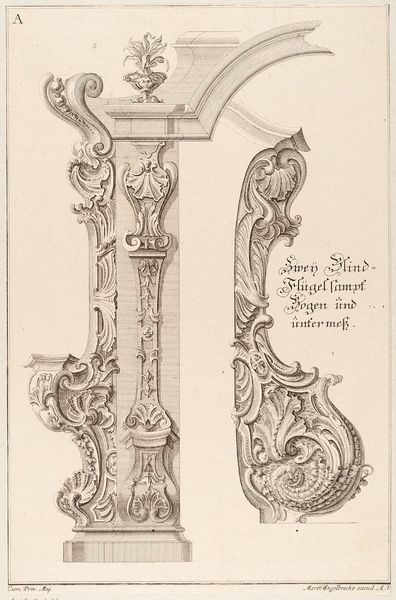
Titel: Zwei Ohren (Blindflügel)
Künstler: Martin Engelbrecht
Standort: Hamburg
Institution: Museum für Kunst und Gewerbe Hamburg
Schlagwörter: blätter, grau, zeichnung, ornament, architektur, rokoko, vase, schrift, bogen, grafik, graphik, ornamente, stuck, fotografie, photographie, druck, druckgraphik, druckgrafik, stich, altar, voluten, venus, muschel, kupferstich, akanthus, rocaille, style, reproduktionen, acanthus, druckerzeugnisse, muschelwerk, ornamentstich, vorlageblätter, akanthusornament, flammenvase